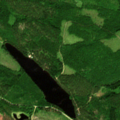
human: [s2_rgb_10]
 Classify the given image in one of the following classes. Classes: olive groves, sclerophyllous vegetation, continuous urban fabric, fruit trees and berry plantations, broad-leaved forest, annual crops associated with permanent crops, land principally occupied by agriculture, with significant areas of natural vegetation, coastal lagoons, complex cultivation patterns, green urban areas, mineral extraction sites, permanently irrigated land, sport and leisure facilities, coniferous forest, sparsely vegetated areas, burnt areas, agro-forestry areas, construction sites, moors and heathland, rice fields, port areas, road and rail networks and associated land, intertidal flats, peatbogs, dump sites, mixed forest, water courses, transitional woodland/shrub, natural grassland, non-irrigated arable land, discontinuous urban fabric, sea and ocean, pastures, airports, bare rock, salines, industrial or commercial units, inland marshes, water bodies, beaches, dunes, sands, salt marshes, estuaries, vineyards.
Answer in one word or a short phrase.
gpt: broad-leaved forest, coniferous forest, mixed forest